Aerial crown-view tile of a tropical tree (Barro Colorado Island, Panama), acquired 20241014:
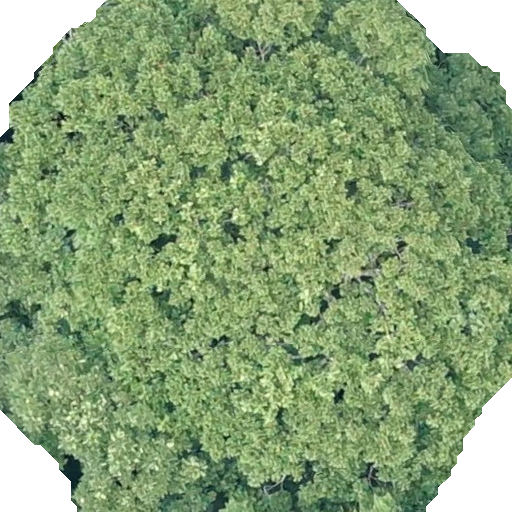
Species: Dipteryx oleifera
GBIF accepted scientific name: Dipteryx oleifera
Crown area: 443.214 m²